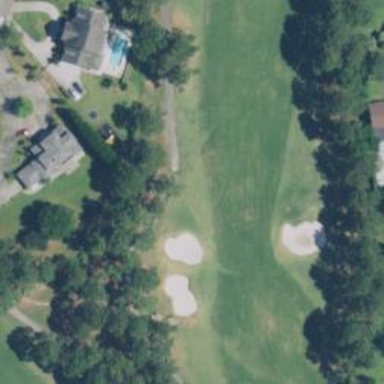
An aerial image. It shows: Path for golf carts.